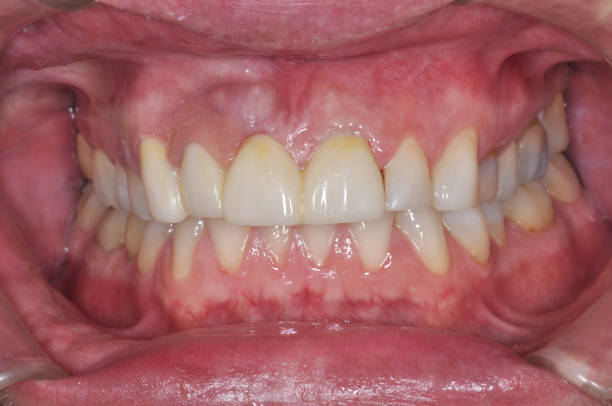
Condition: Gingivitis